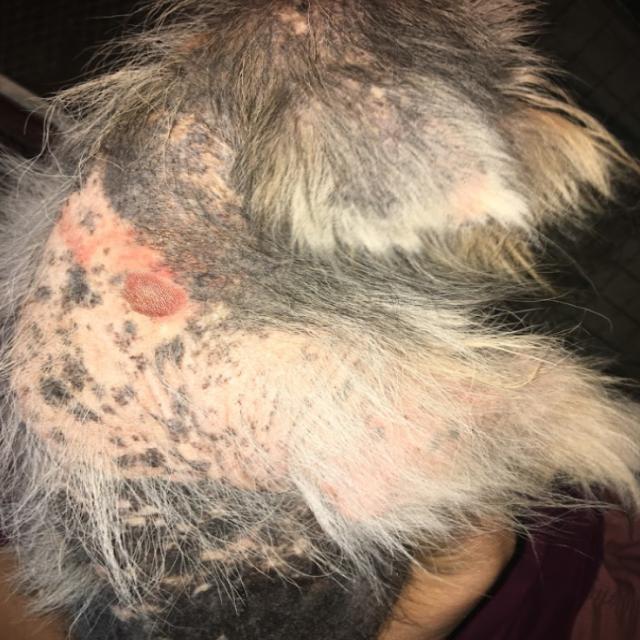
Canine ringworm (Dermatophytosis) — fungal infection caused by Microsporum or Trichophyton. Presents with circular alopecia, scaling, crusting, and broken hairs.